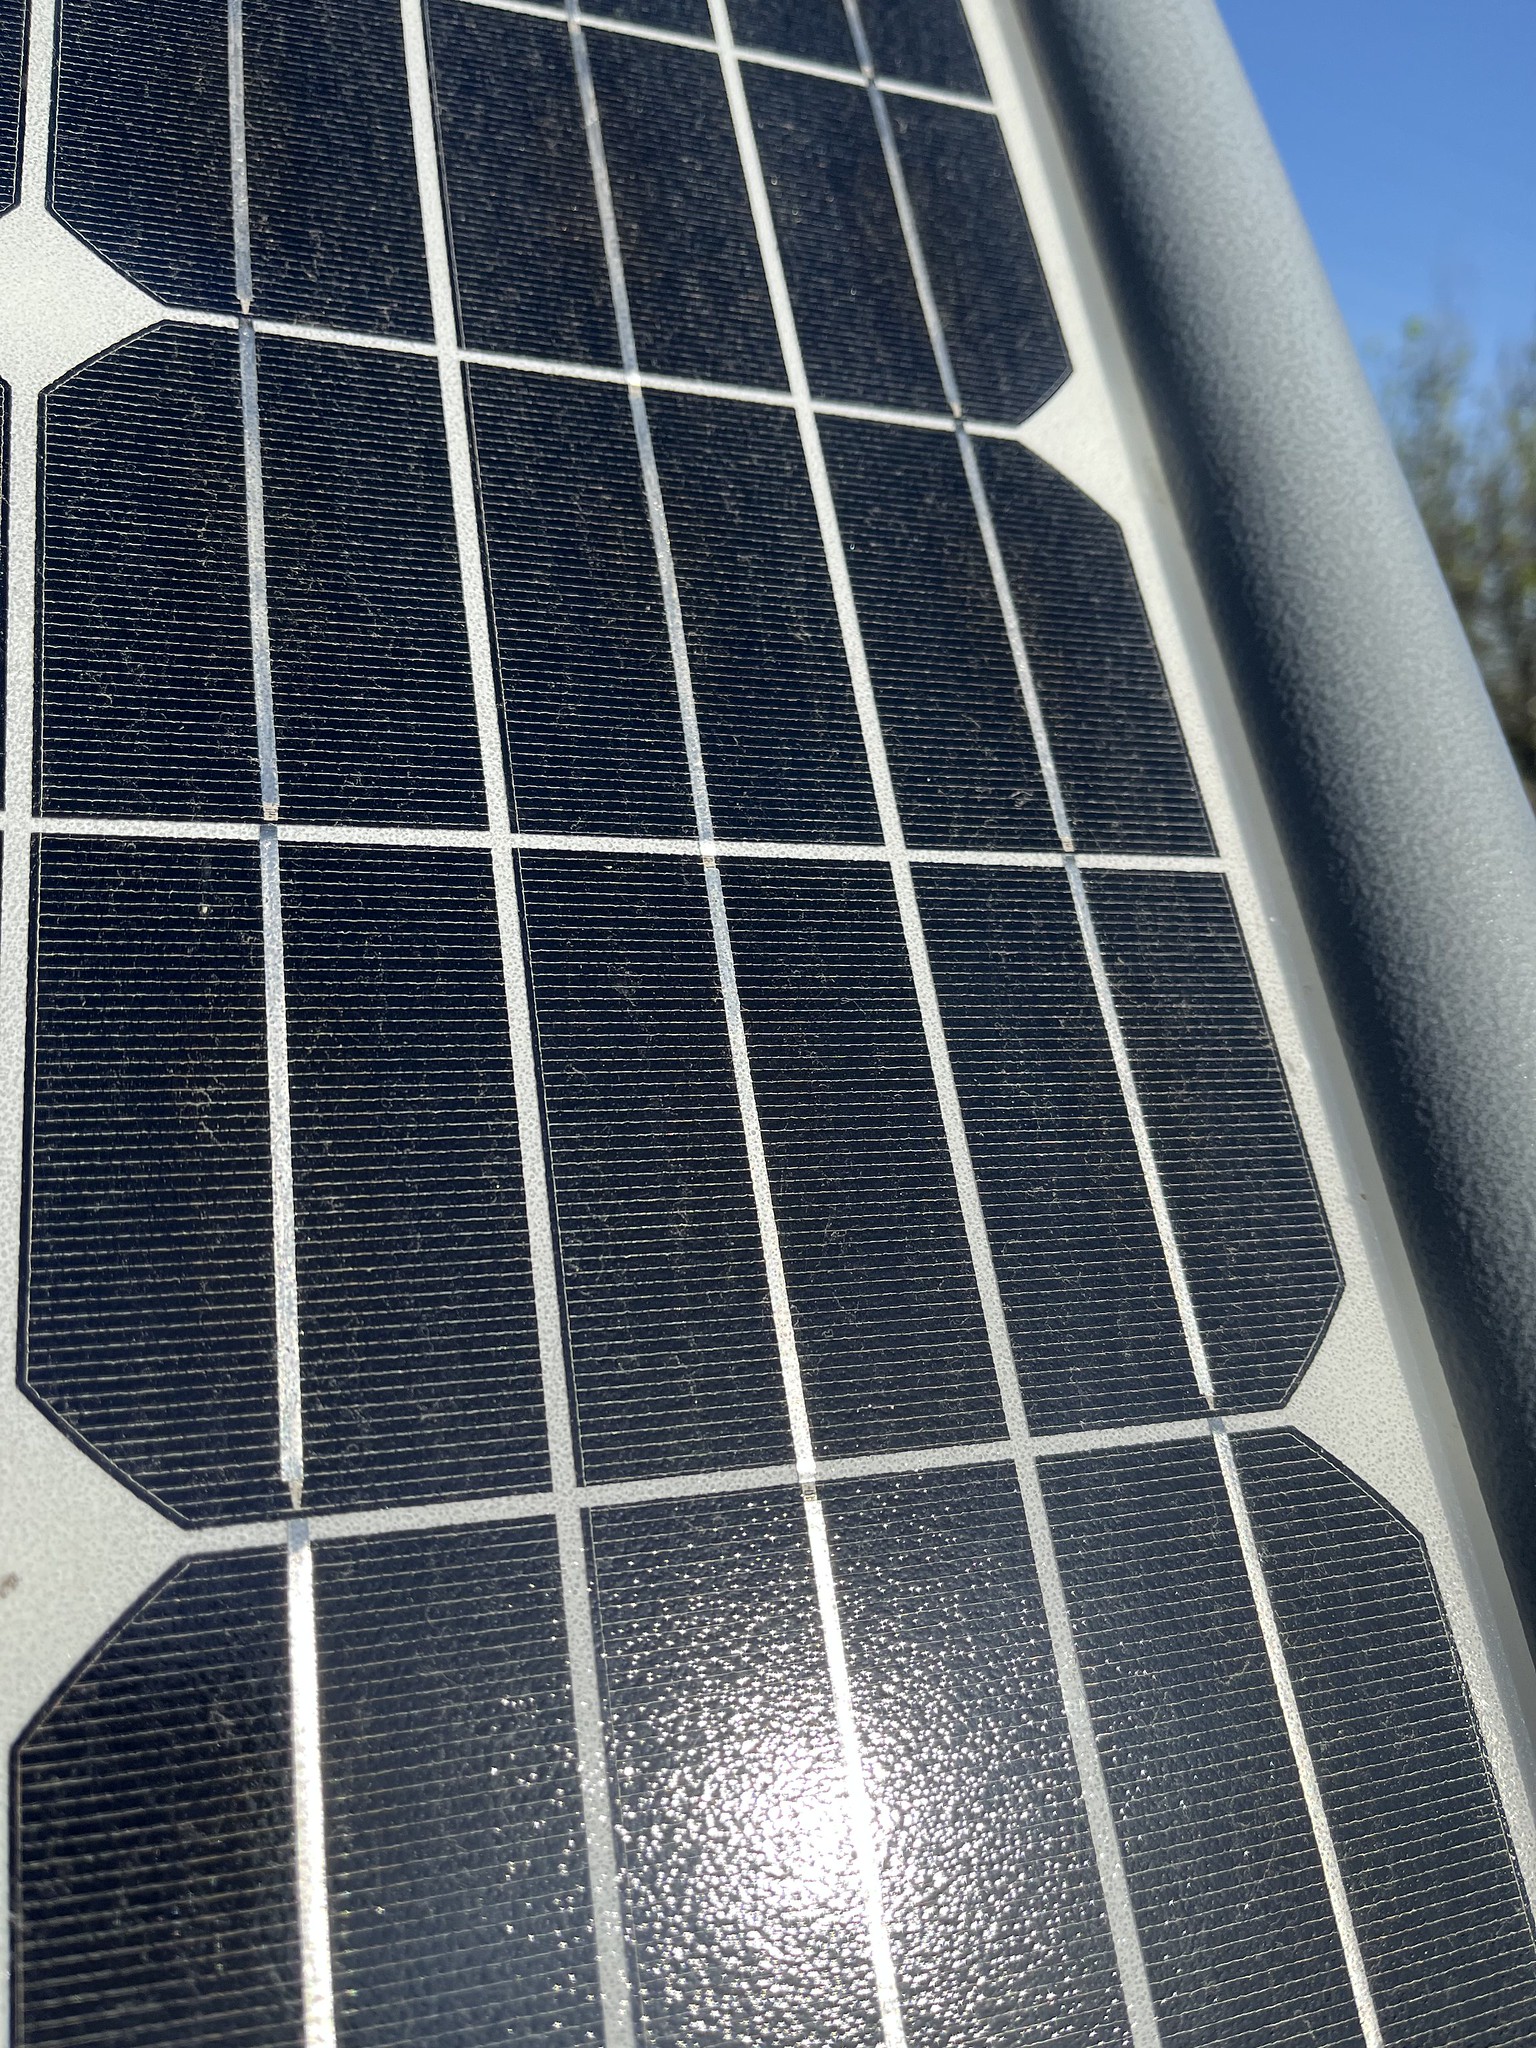
Label: Clean